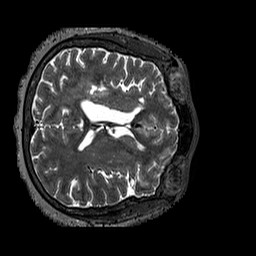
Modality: T2w
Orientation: axial
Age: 50
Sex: female
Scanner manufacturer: siemens
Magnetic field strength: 3 T
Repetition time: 3.2 s
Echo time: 0.567 s